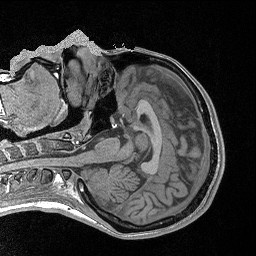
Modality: T1w
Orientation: coronal
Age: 22
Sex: female
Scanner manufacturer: siemens
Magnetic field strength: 3 T
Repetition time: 5.1 s
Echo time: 1.76 s